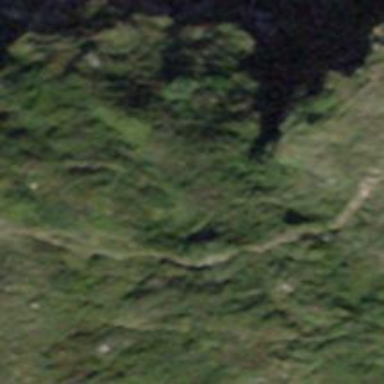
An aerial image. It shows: Natural cliff.